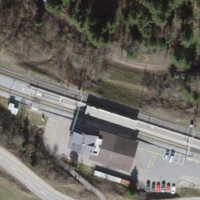
EUNIS habitat code: 44
Species observed at this site:
Lathyrus pratensis
Filipendula ulmaria